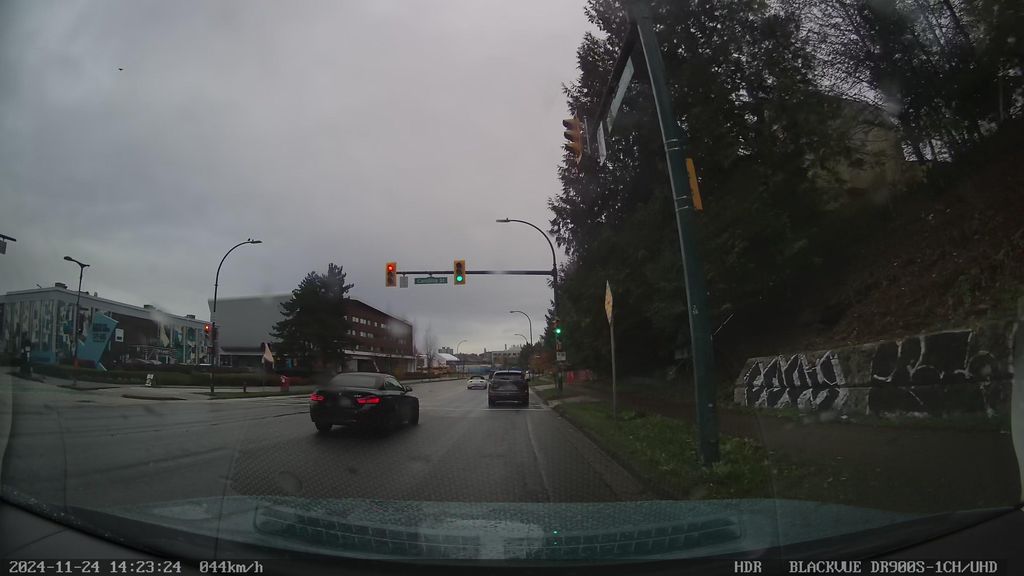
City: vancouver